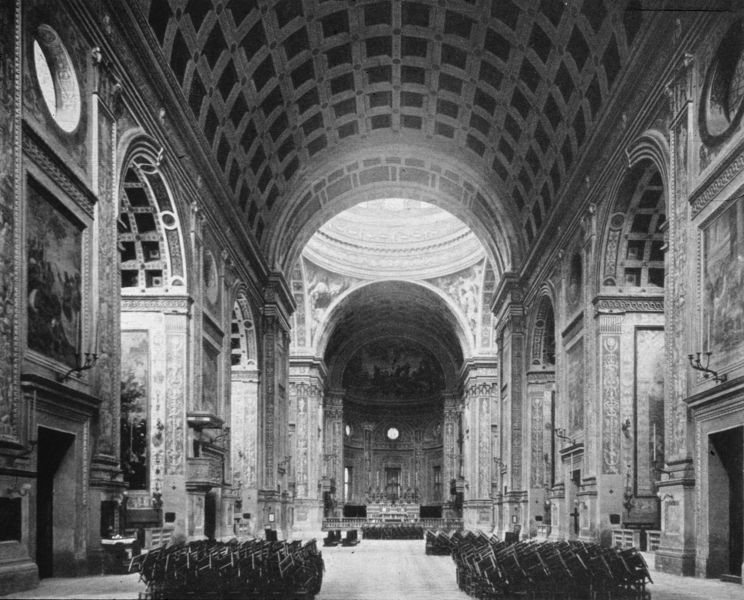
Titel: Sant' Andrea (Innenraum)
Künstler: Leone Battista Alberti
Standort: Mantova
Institution: Sant' Andrea
Schlagwörter: gemälde, gott, schatten, fenster, licht, pfeiler, stühle, säulen, tür, gebäude, ornament, architektur, barock, bibel, messer, rahmen, stein, bild, innenraum, kirche, decke, innen, renaissance, oval, rund, bilder, bogen, türen, pilaster, rundbogen, kuppel, gestühl, wandgemälde, wandmalerei, kerzen, leuchter, hoch, tor, foto, fotografie, bögen, gang, arkade, gewölbe, religion, rundfenster, dom, groß, schwarz-weiß, altar, bänke, hauptschiff, hochaltar, kapitelle, kathedrale, rom, kerzenhalter, kerzenleuchter, mittelgang, gesims, kirchenbänke, mittelschiff, okuli, architrave, kanzel, seitenschiff, altarraum, apsis, gottesdienst, priester, chor, kapelle, kasetten, kassetten, kassettendecke, fresko, tur, heilig, rennaissance, sakralbau, armleuchter, basilika, gebälk, gewölbt, rondell, petersdom, kasettendecke, tonnengewölbe, romanisch, oculus, okulus, saalkirche, kapellen, vierung, querschiff, travée, inenraum, sitzreihen, pendentif, mantua, medaillons, kupel, tambur, kappelle, runde fenster, hagia sophia, trompe, kippel, runddecke, gewölbedecke, pendentifkuppel, s. andrea, wandhgemälde